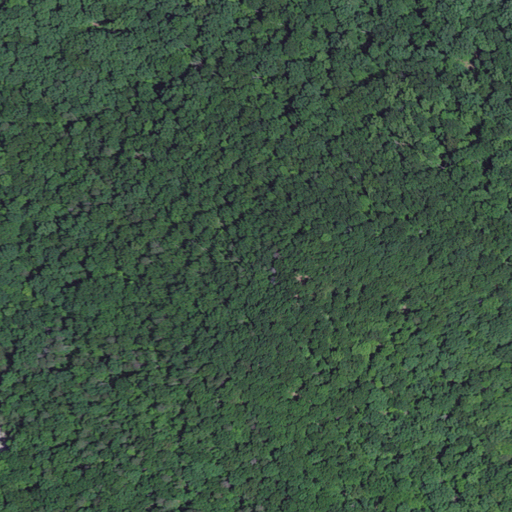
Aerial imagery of mountain in Kentucky named Twin Knobs containing deciduous forest, pasture, medium intensity development, low intensity development, open water, and open development